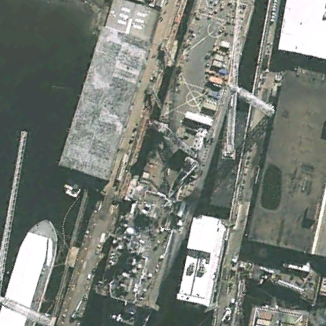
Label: combat